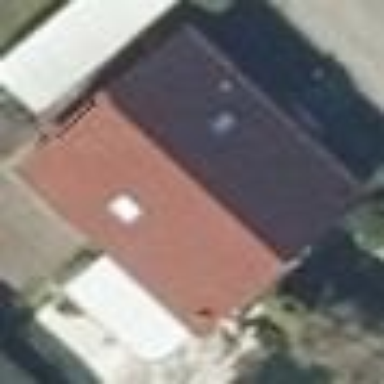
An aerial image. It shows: House with flat light gray roof.